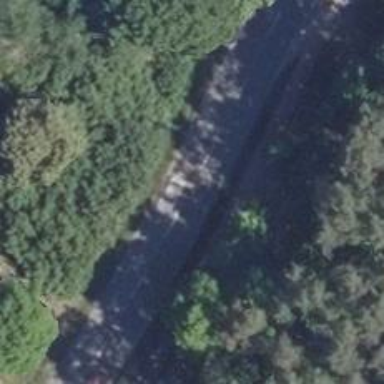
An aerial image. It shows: Secondary road with asphalt surface.